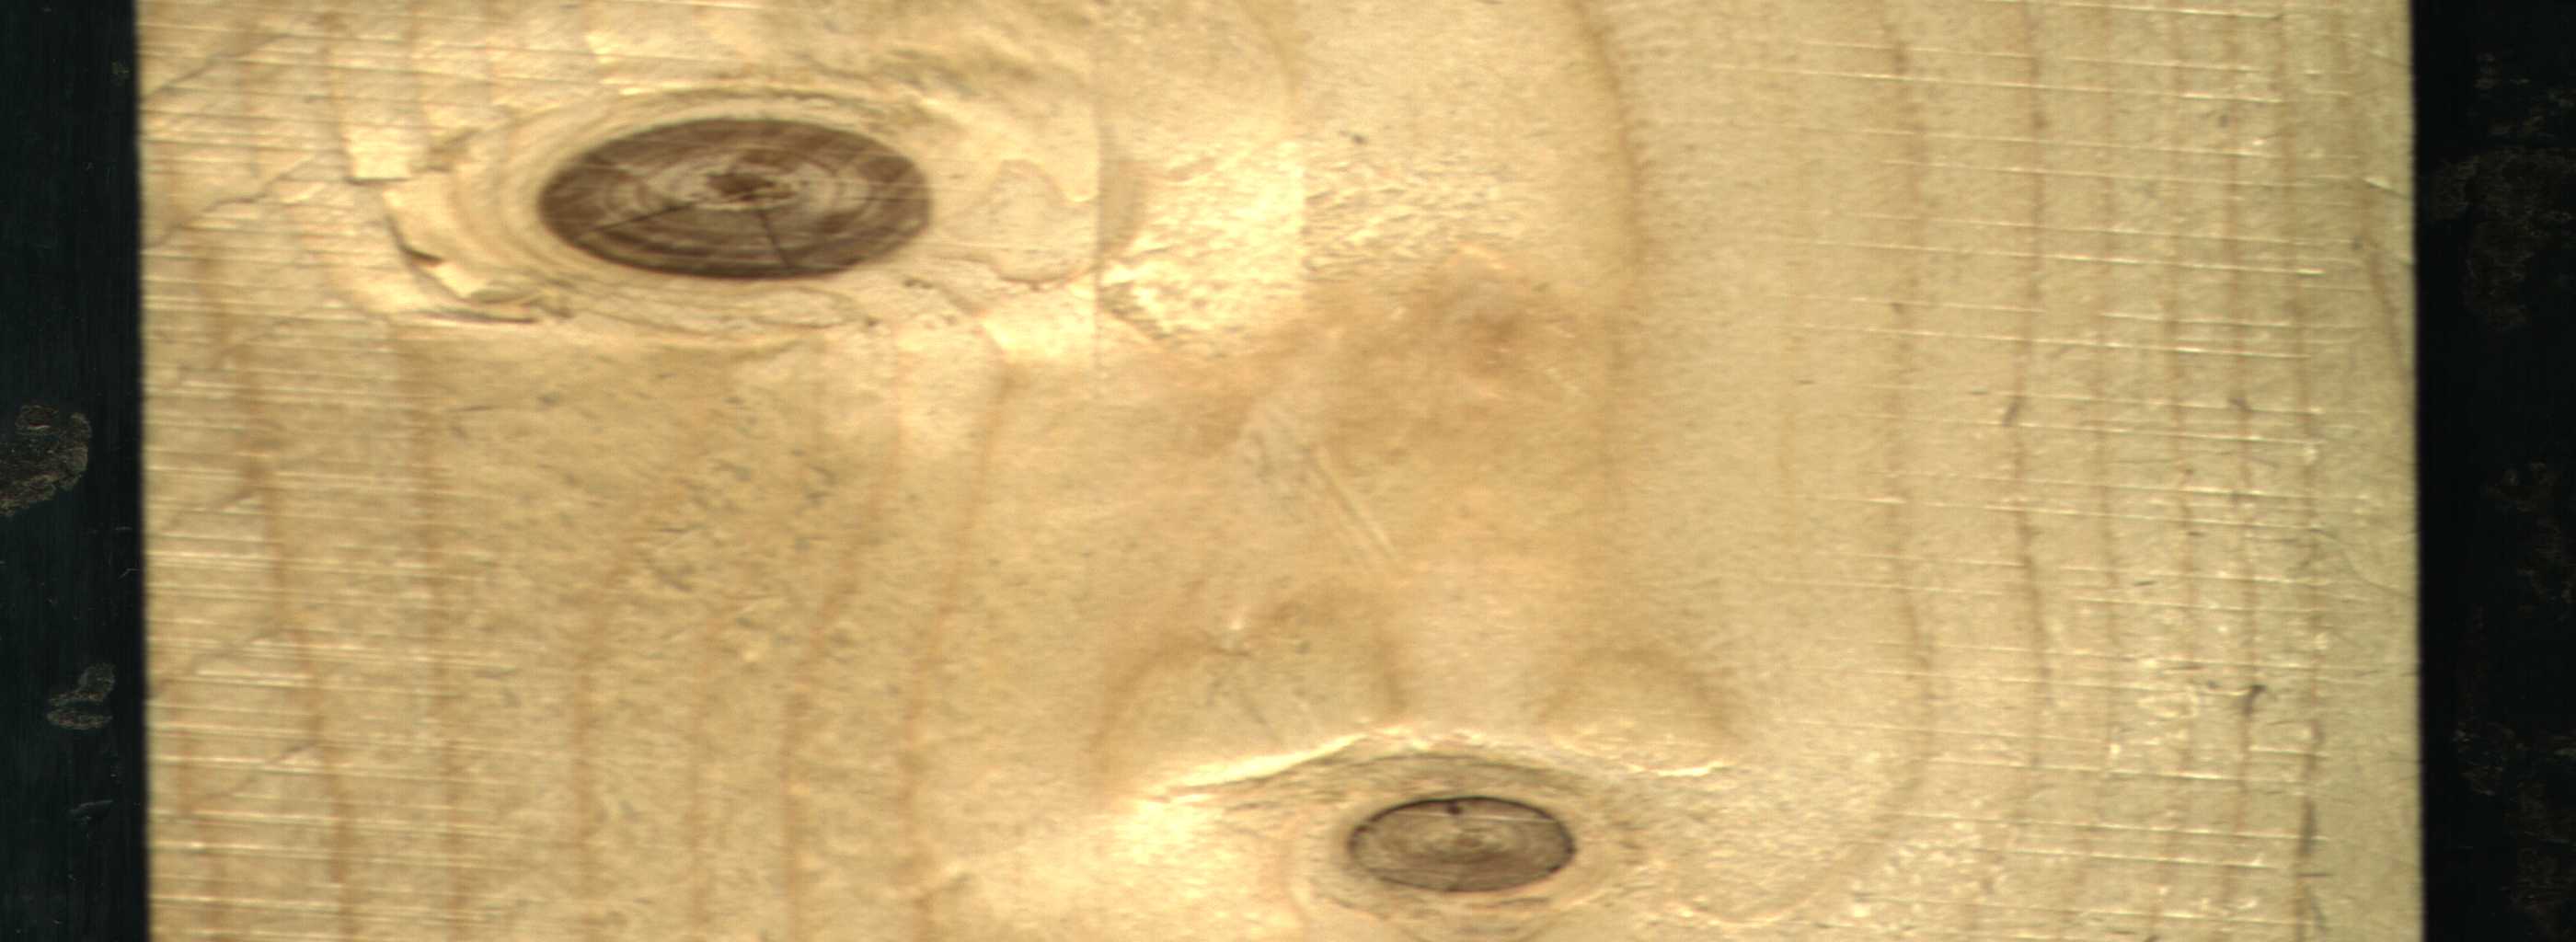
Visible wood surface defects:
Live_Knot
Live_Knot